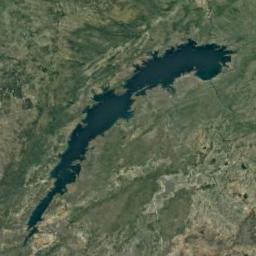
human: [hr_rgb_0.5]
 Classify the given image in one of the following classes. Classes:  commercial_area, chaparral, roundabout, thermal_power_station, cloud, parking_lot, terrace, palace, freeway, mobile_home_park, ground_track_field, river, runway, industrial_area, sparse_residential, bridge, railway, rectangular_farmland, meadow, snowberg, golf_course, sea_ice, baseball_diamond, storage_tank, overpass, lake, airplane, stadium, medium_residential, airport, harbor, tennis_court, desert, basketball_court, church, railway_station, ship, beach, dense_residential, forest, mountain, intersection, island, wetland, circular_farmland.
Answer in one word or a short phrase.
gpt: lake